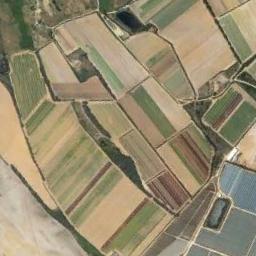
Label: rectangular_farmland